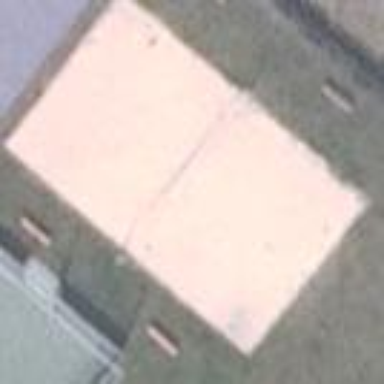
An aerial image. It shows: Volleyball pitch for leisure sports activities.